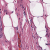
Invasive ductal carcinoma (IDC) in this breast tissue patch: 0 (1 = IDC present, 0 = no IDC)